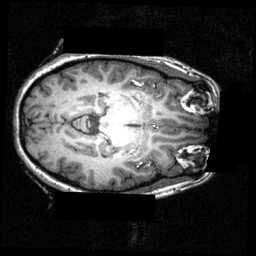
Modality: T1w
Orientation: axial
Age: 21
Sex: female
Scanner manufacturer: siemens
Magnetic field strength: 3.951 T
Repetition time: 1.5 s
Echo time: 0.00335 s